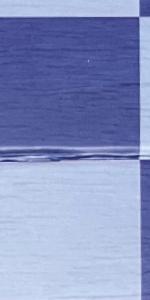
Label: Empty